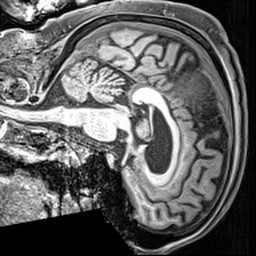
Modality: T1w
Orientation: sagittal
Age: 68
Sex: male
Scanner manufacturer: siemens
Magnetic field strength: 3 T
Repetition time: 2.4 s
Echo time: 0.0022 s